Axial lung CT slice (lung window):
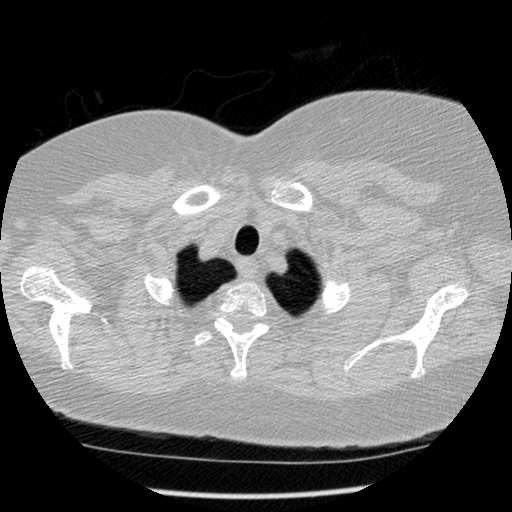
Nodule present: no